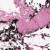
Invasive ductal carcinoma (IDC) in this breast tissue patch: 0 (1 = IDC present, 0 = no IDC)